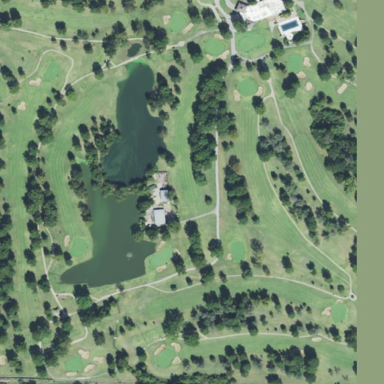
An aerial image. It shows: Golf course surrounded by greenery.